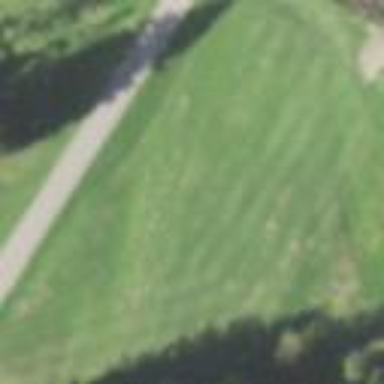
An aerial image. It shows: Grassy area designated as golf fairway.